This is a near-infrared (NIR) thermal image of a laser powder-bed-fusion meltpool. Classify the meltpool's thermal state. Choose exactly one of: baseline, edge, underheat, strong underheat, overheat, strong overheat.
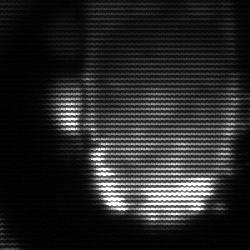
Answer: baseline